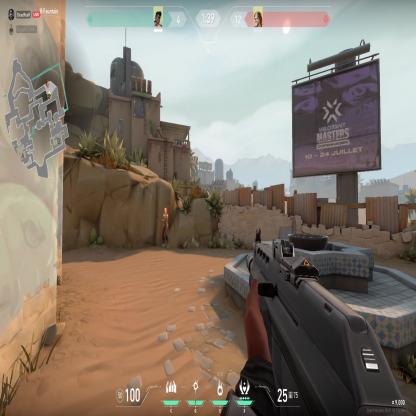
Label: enemy